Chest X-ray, PA view. Patient: 59 years old, sex F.
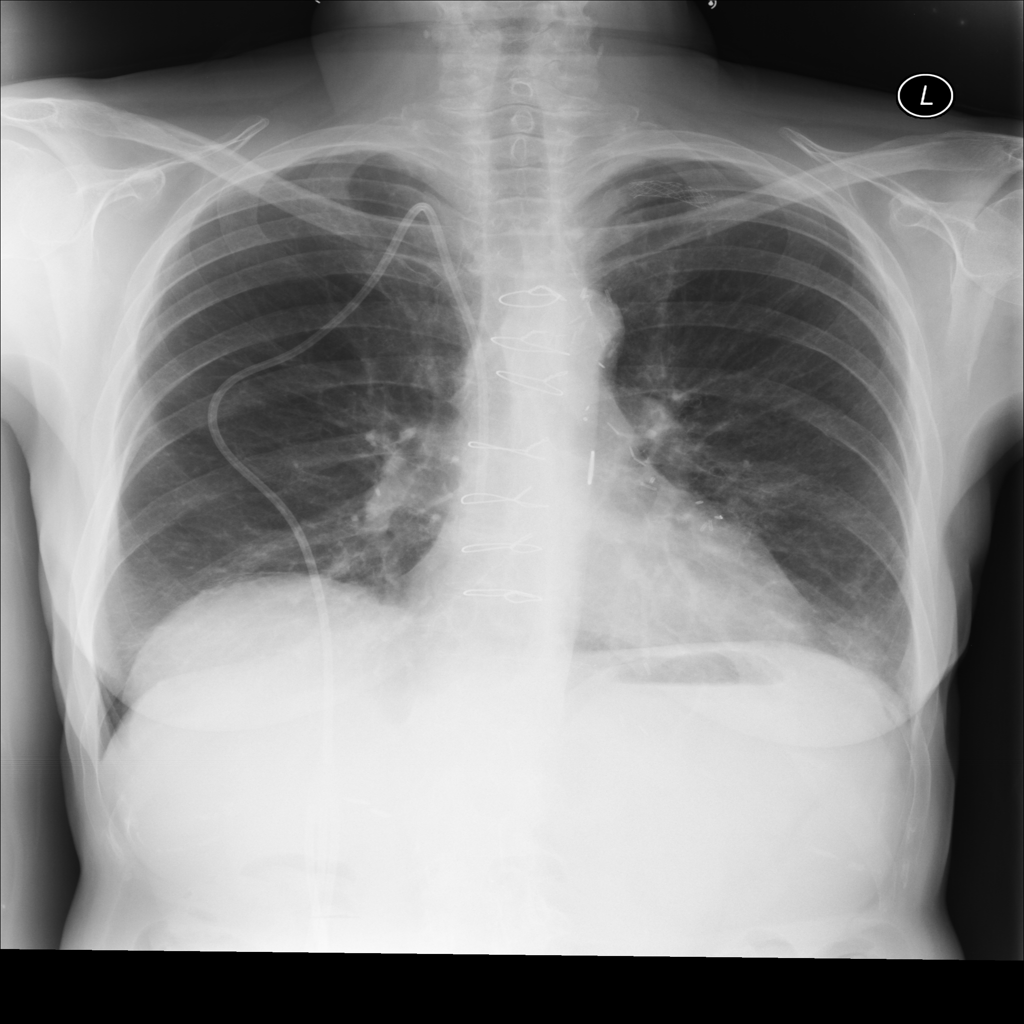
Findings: No Finding